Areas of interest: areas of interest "Central Fujian Potted Flowers Base"
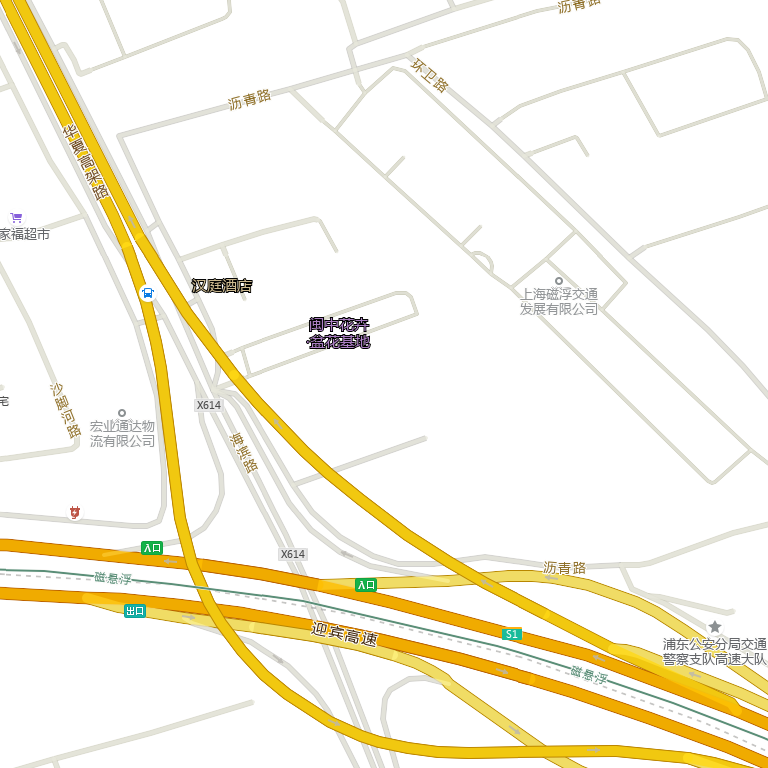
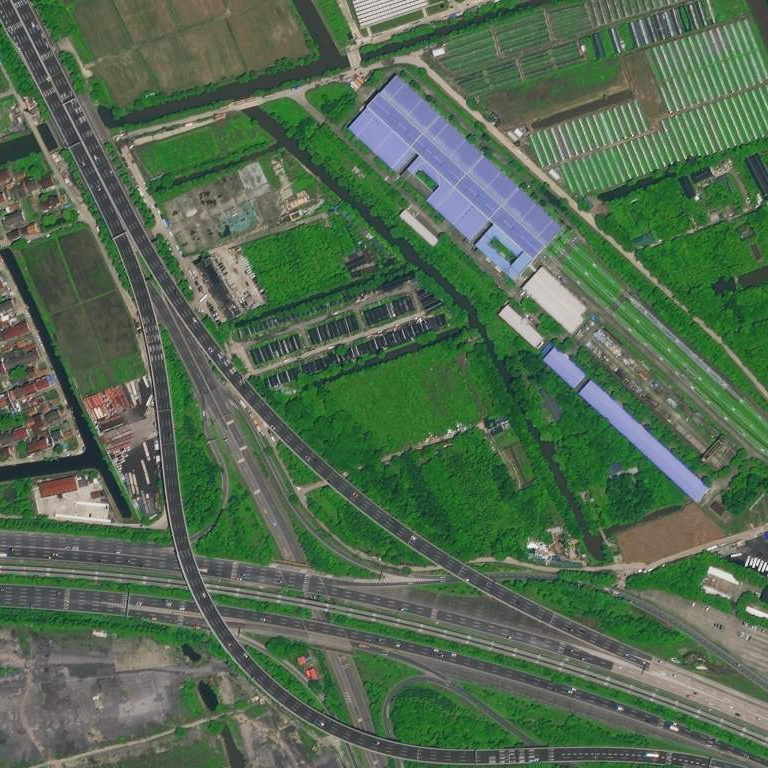